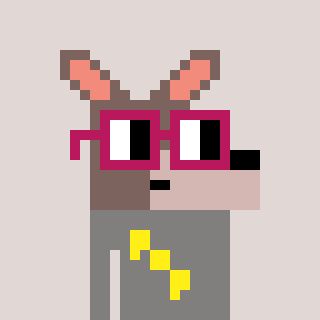
a pixel art character with square dark red glasses, a kangaroo-shaped head and a bluegrey-colored body on a warm background